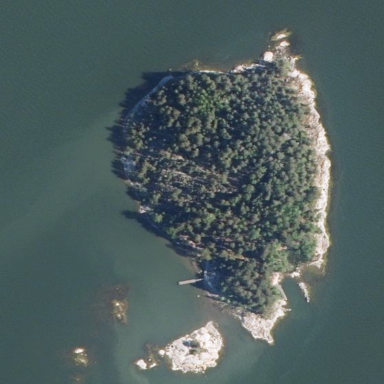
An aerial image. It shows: Island with natural coastline.